Question: I've created a customize web control with the combination of a Label, TextBox and RequiredFieldValidator. To done this, I create a class Field that inherit a Table Control.
'''
namespace WebHRIS.Controls
{
public class Field : Table
{
private Label lblField;
private TextBox tbField;
private RequiredFieldValidator rfvField;
private string _text;
private string _invalidMessage;
private string _clientScript;
private string _controlID;
public virtual string LabelText
{
get { return _text; }
set { _text = value; }
}
public virtual string InvalidMessage
{
get { return _invalidMessage; }
set { _invalidMessage = value; }
}
public virtual string ClientScript
{
get { return _clientScript; }
set { _clientScript = value; }
}
public virtual string ControlID
{
get { return _controlID; }
set { _controlID = value; }
}
protected override void OnInit(EventArgs e)
{
base.OnInit(e);
TableRow tr = new TableRow();
TableCell tc = new TableCell();
lblField = new Label();
lblField.Text = _text;
tc.Controls.Add(lblField);
tr.Cells.Add(tc);
tbField = new TextBox();
tbField.ID = _controlID + this.ID;
tc = new TableCell();
tc.Controls.Add(tbField);
tr.Cells.Add(tc);
rfvField = new RequiredFieldValidator();
rfvField.ControlToValidate = tbField.ID;
rfvField.ErrorMessage = this.InvalidMessage;
rfvField.EnableClientScript = (this.ClientScript.ToLower() != "false");
tc = new TableCell();
tc.Controls.Add(rfvField);
tr.Cells.Add(tc);
this.Rows.Add(tr);
}
protected override void Render(HtmlTextWriter writer)
{
base.Render(writer);
lblField.RenderControl(writer);
}
}
}
'''
This is how I used this control
'''
<%@ Register TagPrefix="udc" Namespace="WebHRIS.Controls" Assembly="WebHRIS" %>
<udc:Field ID="fSample" runat="server" LabelText="Sample : " InvalidMessage="ErrorMessage"
ClientScript="false" ControlID="tb" />
'''
Note that this is only a partial code. Now, I'm having a problem like this.
I want to eliminate the 'Sample : ' text. T.I.A
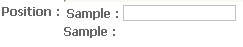
Answer: At a glance, I think you're getting the second line of text in you Render method:
'''
protected override void Render(HtmlTextWriter writer)
{
base.Render(writer);
lblField.RenderControl(writer);
}
'''
lblField is the Label control - I would bet that the Label is getting written a second time by the call to 'lblField.RenderControl(writer)'. Try removing that line and see if your control will render properly.